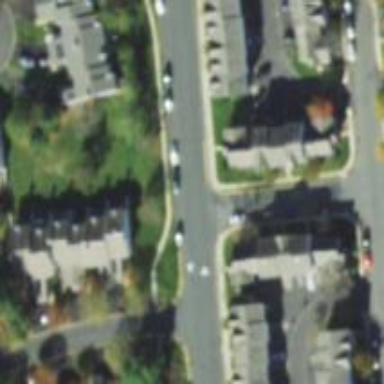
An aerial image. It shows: Neighborhood.